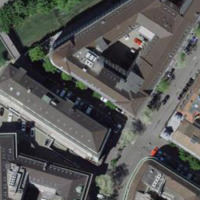
EUNIS habitat code: 54
Species observed at this site:
Anas platyrhynchos
Impatiens parviflora
Mergus merganser